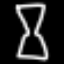
Label: hourglass